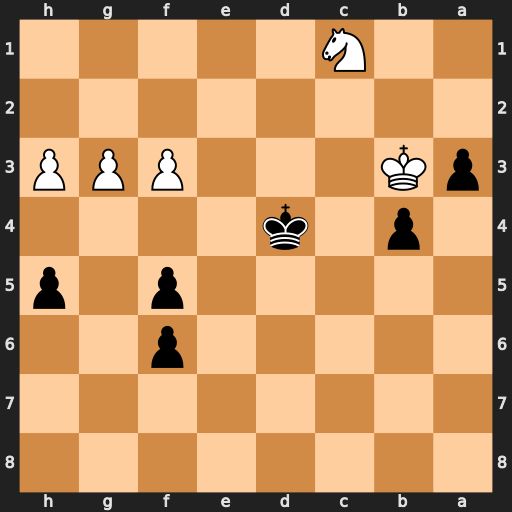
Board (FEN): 8/8/5p2/5p1p/1p1k4/pK3PPP/8/2N5
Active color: b
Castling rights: -
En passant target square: -
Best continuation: Ke3 Kxb4 Kxf3 Kxa3 Kxg3 Kb4 f4 Ne2+ Kf3